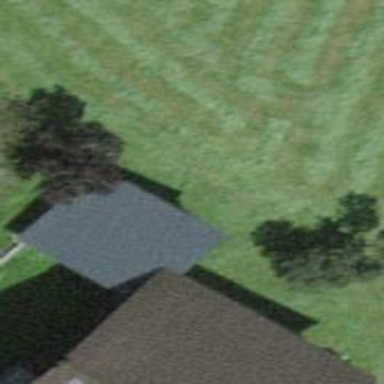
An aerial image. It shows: Garage.